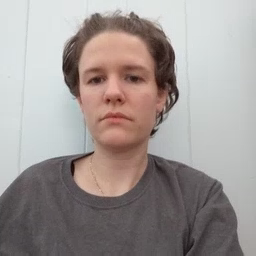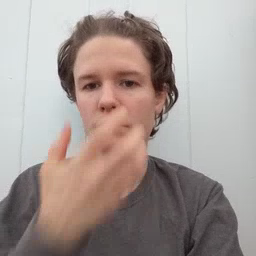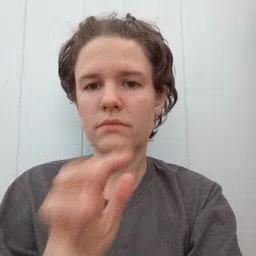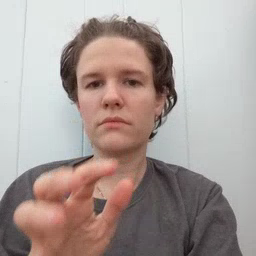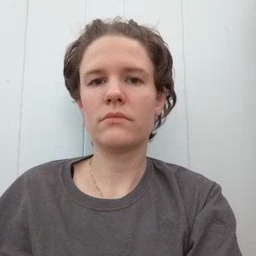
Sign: hot